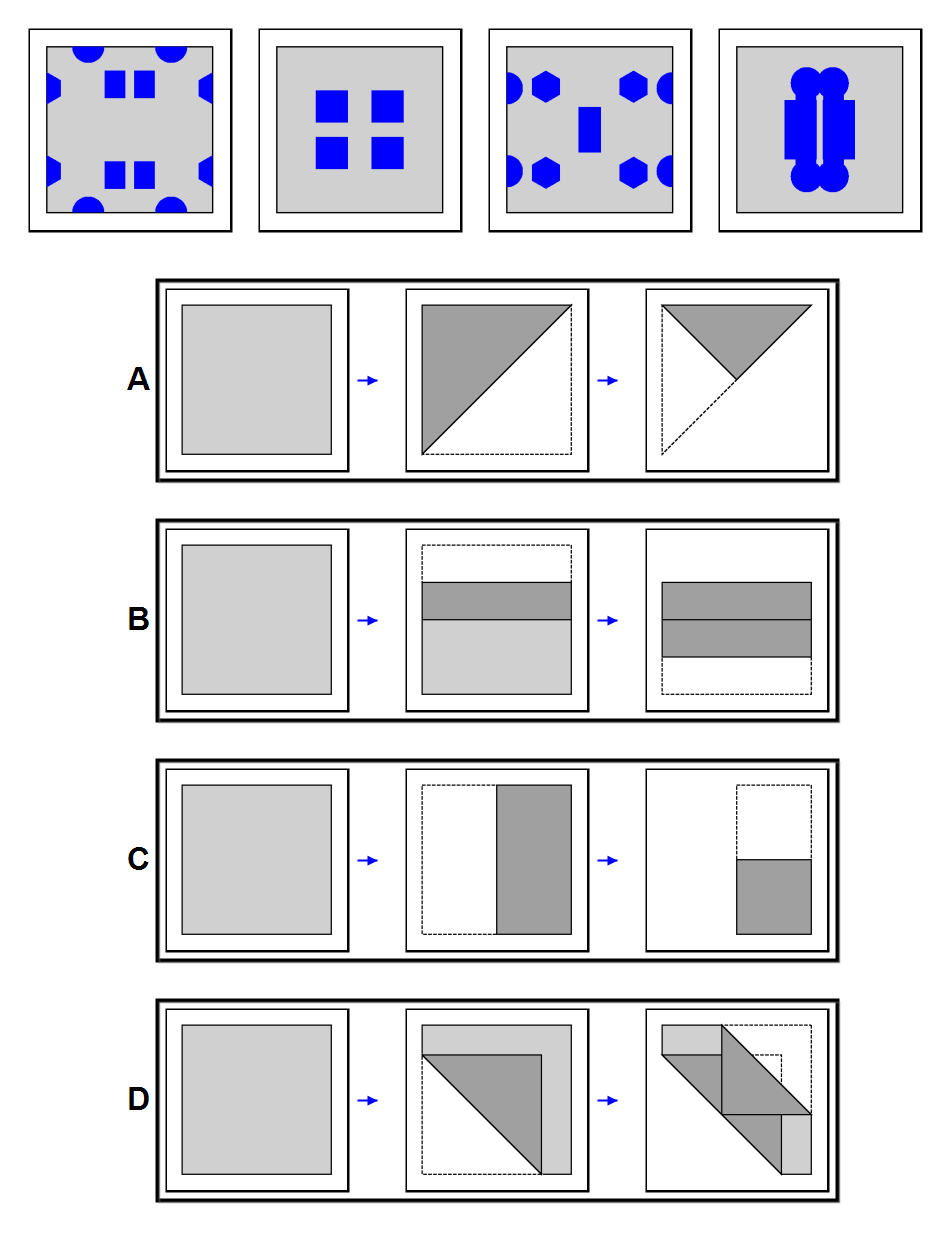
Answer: C